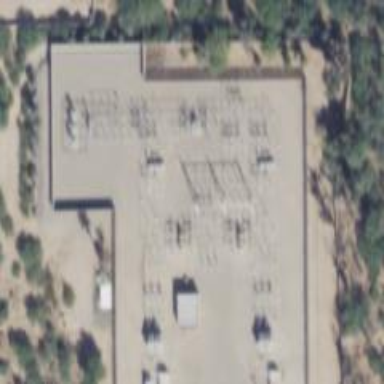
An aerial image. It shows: Switch used for power control.